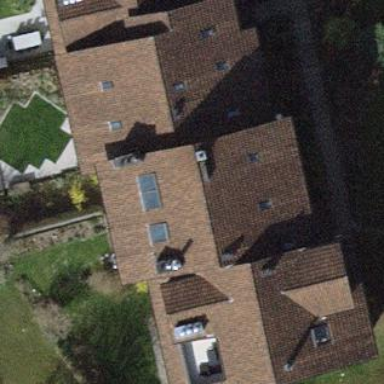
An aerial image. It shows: Terrace building.